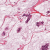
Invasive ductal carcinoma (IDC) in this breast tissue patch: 1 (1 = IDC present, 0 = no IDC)